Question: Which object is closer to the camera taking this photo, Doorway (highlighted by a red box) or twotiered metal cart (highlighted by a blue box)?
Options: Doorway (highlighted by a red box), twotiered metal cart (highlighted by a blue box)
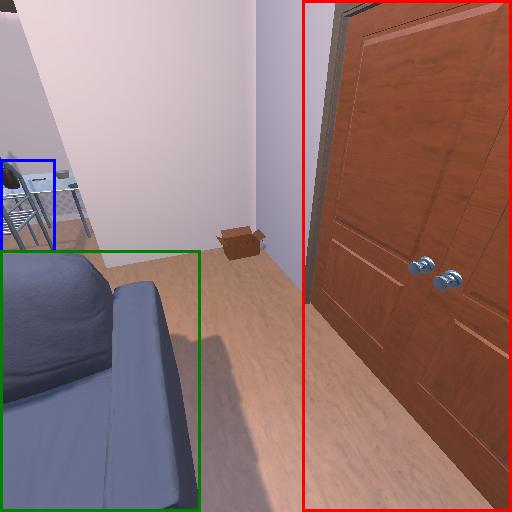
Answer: Doorway (highlighted by a red box)